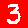
Digit: 3